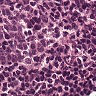
Metastatic tissue present: no